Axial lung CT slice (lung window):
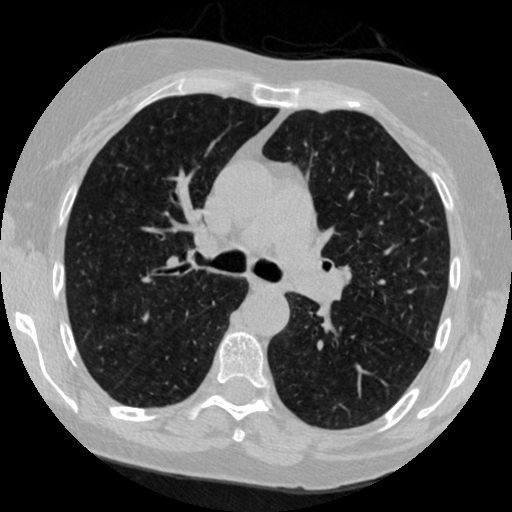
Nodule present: no